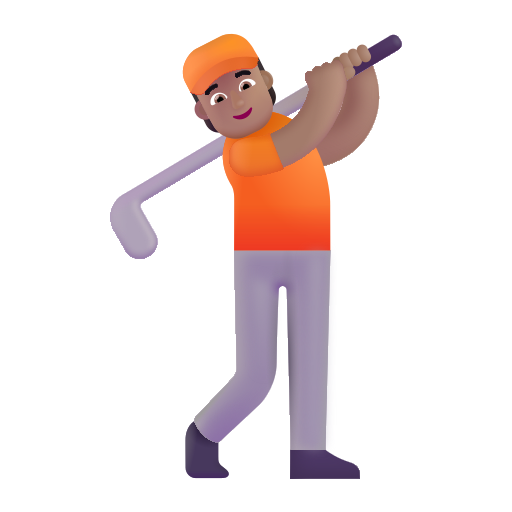
person golfing color